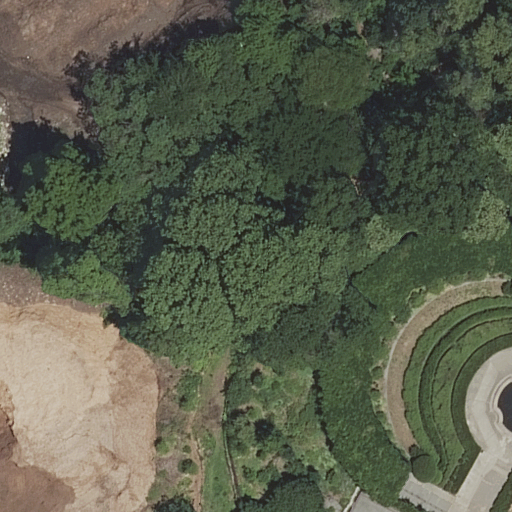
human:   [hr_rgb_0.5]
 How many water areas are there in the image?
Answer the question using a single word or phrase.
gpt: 1

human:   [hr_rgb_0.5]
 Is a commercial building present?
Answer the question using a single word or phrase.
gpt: no

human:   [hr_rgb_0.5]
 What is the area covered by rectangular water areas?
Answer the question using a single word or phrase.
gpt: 0m2

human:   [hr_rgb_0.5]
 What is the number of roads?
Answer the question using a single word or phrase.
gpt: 4

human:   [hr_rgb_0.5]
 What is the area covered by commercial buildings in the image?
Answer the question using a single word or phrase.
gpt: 0m2

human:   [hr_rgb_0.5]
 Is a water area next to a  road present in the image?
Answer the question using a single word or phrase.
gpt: yes

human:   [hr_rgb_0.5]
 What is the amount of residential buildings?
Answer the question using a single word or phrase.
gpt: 2

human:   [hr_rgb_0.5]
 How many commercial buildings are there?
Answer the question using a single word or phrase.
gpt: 0

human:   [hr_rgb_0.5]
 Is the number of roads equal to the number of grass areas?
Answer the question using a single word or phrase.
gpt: no

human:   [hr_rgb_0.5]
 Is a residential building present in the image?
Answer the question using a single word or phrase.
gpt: yes

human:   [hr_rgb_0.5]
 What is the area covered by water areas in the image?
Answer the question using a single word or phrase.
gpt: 24m2

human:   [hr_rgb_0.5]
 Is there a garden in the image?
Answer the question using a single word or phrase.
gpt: yes

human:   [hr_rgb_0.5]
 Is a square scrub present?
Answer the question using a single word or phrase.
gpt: no

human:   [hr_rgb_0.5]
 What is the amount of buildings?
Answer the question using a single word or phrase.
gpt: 2

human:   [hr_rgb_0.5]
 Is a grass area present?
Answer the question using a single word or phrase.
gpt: yes

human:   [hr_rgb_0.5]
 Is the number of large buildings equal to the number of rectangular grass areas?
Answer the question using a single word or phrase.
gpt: no

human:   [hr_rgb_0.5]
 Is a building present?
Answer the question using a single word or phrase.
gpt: yes

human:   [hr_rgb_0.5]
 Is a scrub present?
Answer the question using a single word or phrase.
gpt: yes

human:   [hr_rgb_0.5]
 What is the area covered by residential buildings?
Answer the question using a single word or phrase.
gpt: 257m2

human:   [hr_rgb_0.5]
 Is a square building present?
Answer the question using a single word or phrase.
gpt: no

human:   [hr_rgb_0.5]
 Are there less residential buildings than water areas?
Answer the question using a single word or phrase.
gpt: no

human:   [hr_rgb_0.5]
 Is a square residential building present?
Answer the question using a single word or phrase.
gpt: no

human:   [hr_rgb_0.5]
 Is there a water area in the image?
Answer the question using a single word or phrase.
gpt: yes

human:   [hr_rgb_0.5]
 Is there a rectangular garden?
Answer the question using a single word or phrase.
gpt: no

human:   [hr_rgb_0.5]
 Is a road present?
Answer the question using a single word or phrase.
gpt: yes

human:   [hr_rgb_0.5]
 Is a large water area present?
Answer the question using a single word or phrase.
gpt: no

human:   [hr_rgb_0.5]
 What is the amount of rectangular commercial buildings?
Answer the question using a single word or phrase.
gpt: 0

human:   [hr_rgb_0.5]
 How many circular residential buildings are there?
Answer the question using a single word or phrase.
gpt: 0

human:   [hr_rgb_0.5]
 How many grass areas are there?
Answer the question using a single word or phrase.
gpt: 2

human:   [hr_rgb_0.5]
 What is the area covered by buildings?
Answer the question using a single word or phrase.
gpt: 257m2

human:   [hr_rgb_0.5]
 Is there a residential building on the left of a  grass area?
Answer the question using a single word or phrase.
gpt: yes

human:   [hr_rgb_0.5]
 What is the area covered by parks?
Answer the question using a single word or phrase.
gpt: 10633m2

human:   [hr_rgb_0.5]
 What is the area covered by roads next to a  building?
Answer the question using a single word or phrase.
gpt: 0m2

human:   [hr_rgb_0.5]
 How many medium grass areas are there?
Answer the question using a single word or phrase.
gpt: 1

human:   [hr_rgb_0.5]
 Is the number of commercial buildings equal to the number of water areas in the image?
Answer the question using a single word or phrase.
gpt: no

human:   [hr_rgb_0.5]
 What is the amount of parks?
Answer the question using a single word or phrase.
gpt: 1

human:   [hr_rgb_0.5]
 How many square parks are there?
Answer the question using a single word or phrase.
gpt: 0

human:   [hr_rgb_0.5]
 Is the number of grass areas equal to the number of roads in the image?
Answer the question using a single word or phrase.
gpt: no

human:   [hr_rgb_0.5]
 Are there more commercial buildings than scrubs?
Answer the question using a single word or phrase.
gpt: no

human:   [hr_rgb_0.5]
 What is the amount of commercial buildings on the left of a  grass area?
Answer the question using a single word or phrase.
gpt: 0

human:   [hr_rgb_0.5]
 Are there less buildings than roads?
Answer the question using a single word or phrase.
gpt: yes

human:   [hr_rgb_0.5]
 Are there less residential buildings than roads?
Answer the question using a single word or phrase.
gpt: yes

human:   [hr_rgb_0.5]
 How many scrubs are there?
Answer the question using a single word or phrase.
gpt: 2

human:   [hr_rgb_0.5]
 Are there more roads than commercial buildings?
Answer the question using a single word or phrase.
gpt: yes

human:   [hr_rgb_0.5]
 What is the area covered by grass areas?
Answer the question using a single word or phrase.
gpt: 236m2

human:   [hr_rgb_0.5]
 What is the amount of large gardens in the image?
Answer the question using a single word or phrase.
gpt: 1

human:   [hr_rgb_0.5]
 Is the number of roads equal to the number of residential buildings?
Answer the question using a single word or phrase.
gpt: no

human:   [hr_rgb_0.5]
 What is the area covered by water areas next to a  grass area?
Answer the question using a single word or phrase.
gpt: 24m2

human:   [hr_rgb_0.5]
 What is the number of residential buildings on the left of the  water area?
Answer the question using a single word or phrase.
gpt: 1

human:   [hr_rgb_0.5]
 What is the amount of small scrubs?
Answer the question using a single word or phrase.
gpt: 1

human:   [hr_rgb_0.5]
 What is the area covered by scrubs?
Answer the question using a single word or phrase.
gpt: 502m2

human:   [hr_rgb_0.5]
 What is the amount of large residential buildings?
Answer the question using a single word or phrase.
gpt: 0

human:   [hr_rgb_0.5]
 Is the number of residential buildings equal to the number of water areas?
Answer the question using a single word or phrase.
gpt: no

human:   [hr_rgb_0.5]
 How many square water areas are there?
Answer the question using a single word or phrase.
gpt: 0

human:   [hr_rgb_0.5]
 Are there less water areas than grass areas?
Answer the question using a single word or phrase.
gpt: yes

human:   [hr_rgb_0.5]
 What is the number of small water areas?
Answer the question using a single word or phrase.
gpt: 1

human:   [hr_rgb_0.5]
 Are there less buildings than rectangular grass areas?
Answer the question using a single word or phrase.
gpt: no

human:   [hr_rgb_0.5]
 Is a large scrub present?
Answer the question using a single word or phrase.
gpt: no

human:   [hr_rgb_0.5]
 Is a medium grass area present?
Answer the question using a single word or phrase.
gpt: yes

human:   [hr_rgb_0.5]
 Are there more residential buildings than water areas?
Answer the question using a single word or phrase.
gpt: yes

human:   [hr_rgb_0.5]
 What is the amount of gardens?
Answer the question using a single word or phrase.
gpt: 1

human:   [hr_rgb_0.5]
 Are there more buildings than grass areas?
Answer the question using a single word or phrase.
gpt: no

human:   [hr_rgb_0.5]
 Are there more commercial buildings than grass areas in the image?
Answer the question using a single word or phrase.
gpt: no

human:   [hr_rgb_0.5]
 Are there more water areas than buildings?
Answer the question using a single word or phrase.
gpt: no